Question: I am implementing material design on my app, and I want to be able to change the color of the drawer icon to white, but I couldnt achieve what I am looking for..
This is my themes.xml file:
'''
<?xml version="1.0" encoding="utf-8"?>
<resources xmlns:android="http://schemas.android.com/apk/res/android">
<style name="AppTheme" parent="AppTheme.Base" />
<style name="AppTheme.Base" parent="Theme.AppCompat.Light">
<item name="colorPrimary">@color/primary</item>
<item name="colorPrimaryDark">@color/primary_dark</item>
<item name="android:windowNoTitle">true</item>
<item name="windowActionBar">false</item>
</style>
<style name="HeaderBar" parent="AppTheme.Base">
<item name="android:textColorPrimary">@android:color/white</item>
<item name="android:background">@color/primary</item>
<item name="actionMenuTextColor">@android:color/white</item>
<item name="android:textColorSecondary">@android:color/white</item>
<item name="android:actionMenuTextColor">@android:color/white</item>
</style>
<style name="ActionBarPopupThemeOverlay" parent="ThemeOverlay.AppCompat.Light">
<item name="android:background">@android:color/white</item>
<item name="android:textColor">#000</item>
</style>
<style name="ActionBarThemeOverlay" parent="">
<item name="android:textColorPrimary">#fff</item>
<item name="colorControlNormal">#fff</item>
<item name="colorControlHighlight">#3fff</item>
</style>
</resources>
'''
And this is my toolbar.xml file
'''
<android.support.v7.widget.Toolbar xmlns:android="http://schemas.android.com/apk/res/android"
xmlns:app="http://schemas.android.com/apk/res/jpe.serviguide.commobile"
android:id="@+id/toolbar"
android:layout_width="match_parent"
android:layout_height="wrap_content"
android:background="?attr/colorPrimary"
app:popupTheme="@style/ActionBarPopupThemeOverlay"
app:theme="@style/HeaderBar" />
'''
All the colors that I wanted are just fine, but the drawer icon is black instead of white..

I have tried a lot of thing but with no desire result
Thank you so much
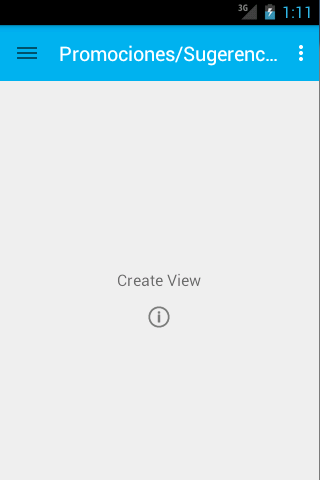
Answer: Finally made it by doing this on my theme.xml file
'''
<style name="AppTheme" parent="Theme.AppCompat.Light">
....
<item name="drawerArrowStyle">@style/DrawerArrowStyle</item>
</style>
<style name="DrawerArrowStyle" parent="Widget.AppCompat.DrawerArrowToggle">
<item name="spinBars">true</item>
<item name="color">@android:color/white</item>
</style>
'''